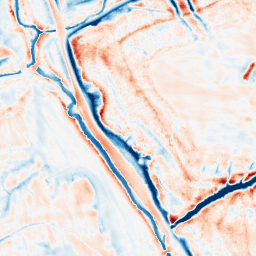
Category: edge_preserving
Decomposition family: bilateral
Decomposition parameters: d: 21
sigma_color: 150
sigma_space: 150
Upsampling method: edge_directed
Upsampling parameters: scale: 4
Upsampling scale: 4